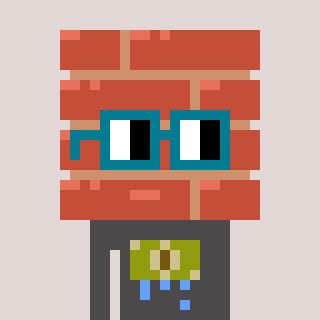
a pixel art character with square dark green glasses, a wall-shaped head and a grayscale-colored body on a warm background